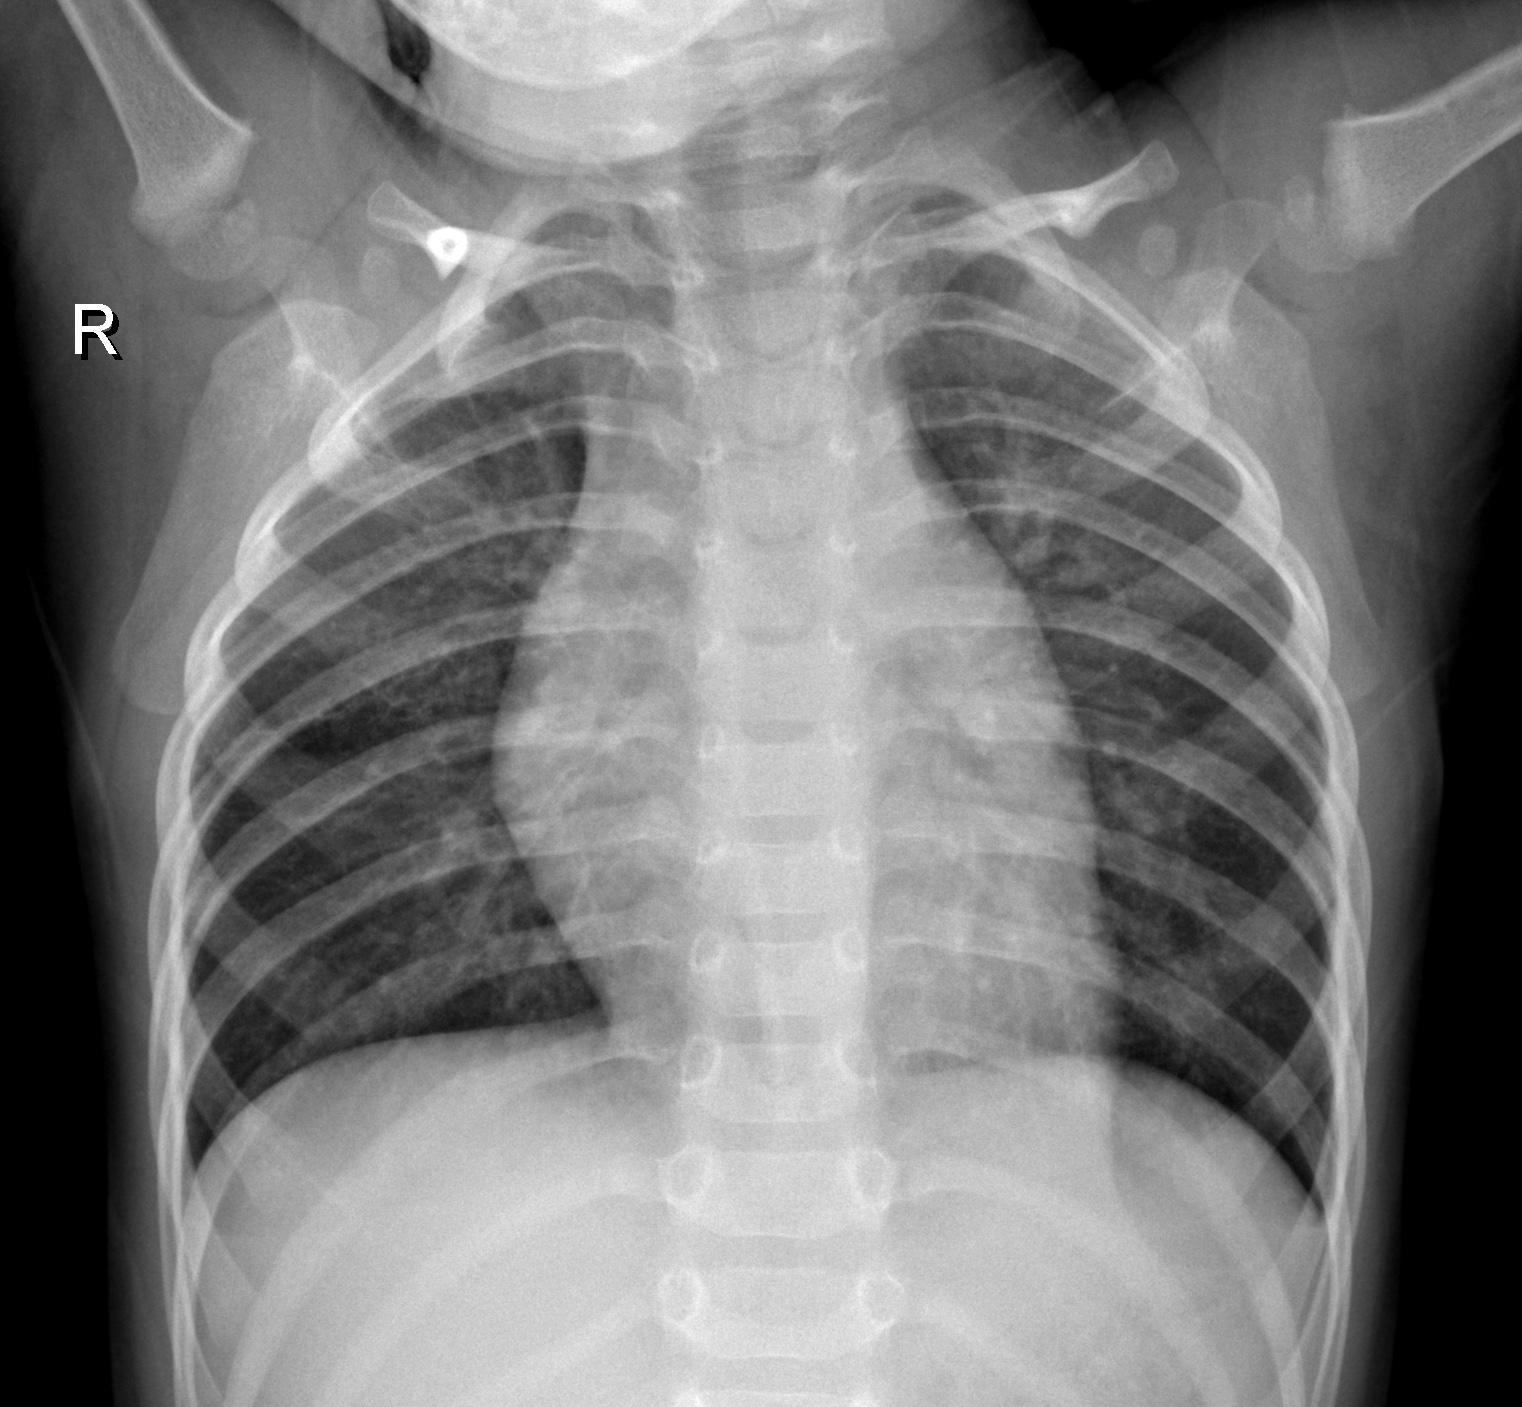
Diagnosis: NORMAL